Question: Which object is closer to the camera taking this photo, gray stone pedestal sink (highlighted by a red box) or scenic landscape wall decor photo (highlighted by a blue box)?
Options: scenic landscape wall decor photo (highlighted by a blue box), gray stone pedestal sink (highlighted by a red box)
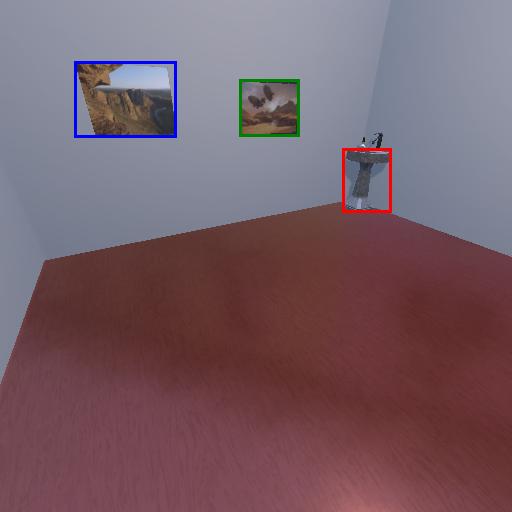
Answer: scenic landscape wall decor photo (highlighted by a blue box)